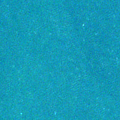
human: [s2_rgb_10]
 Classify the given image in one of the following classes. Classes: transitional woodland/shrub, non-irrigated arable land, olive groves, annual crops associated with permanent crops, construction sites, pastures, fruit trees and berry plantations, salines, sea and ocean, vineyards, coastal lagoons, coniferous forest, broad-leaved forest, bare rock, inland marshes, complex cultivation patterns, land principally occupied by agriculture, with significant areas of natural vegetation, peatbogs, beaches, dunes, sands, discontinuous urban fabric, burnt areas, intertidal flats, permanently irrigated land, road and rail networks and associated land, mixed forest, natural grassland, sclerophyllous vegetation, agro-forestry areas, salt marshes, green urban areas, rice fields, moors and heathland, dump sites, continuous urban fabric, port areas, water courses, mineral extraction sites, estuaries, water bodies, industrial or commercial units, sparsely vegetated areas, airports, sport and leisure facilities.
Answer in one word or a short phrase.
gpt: sea and ocean